Question: I am facing this issue on IE7 only, when I am scrolling the page: Text of some section is not scrolling properly, although a horizontal line is scrolling.
May be it's a loading issue but I need to solve this.
Technology is HTML5, bootstrap, CSS3. Framework is MVC.

Look at the 'Search Again' text in the image above.
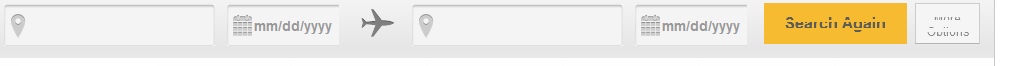
Answer: This sounds like a the IE7 Text Redraw bug:
<URL>
<URL>
try adding this to the button css:
'''
overflow: visible
'''
If that doesn't work try this:
'''
border: 1px solid transparent;
'''